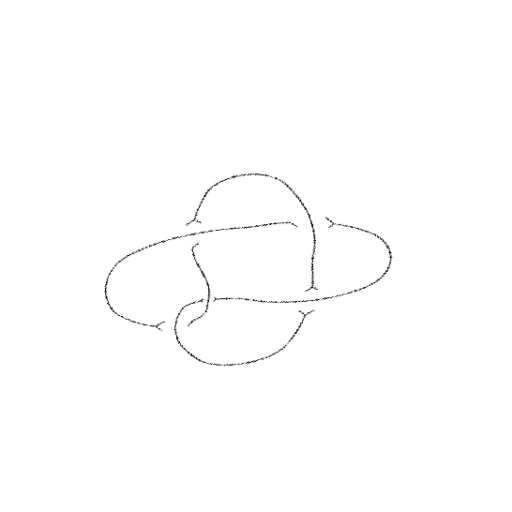
Crossing number: 5